Question: I have a WordPress site, I need to change the "We are now open " text in my HTML site. Since my editor is not working I used CSS to replace the text. I found the correct class and applied the following changes, but the problem is the changed text is repeating. It applies twice I only need the bigger one. How do I stop repeating?
The view once I applied the custom CSS

Custom CSS I applied
'''
.elementor-element-4756de9 {
visibility:hidden;
position:relative;
}
.elementor-element-4756de9 :after {
visibility:visible;
position: absolute;
top: 0;
left: 0;
content: "We are closed for the season";
}
HTML Code
<div class="elementor-element elementor-element-4756de9 elementor-widget elementor-widget-heading" data-id="4756de9" data-element_type="widget" data-widget_type="heading.default">
<div class="elementor-widget-container">
<h2 class="elementor-heading-title elementor-size-default">We are now open for the 2022 Season</h2>
</div>
</div>
'''
I tried to use the text inside the <span> but it didn't work. Any idea to stop the repeat?
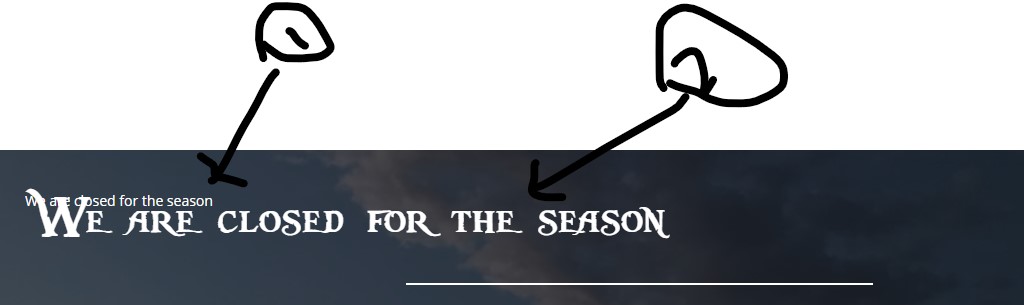
Answer: '''
.elementor-element-4756de9 {
visibility: hidden;
position: relative;
}
.elementor-element-4756de9 :after {
visibility: visible;
position: absolute;
top: 0;
left: 0;
content: "We are closed for the season";
}
.elementor-element-4756de9 .elementor-heading-title {
display: none;
}
'''
'''
<div class="elementor-element elementor-element-4756de9 elementor-widget elementor-widget-heading" data-id="4756de9" data-element_type="widget" data-widget_type="heading.default">
<div class="elementor-widget-container">
<h2 class="elementor-heading-title elementor-size-default">We are now open for the 2022 Season</h2>
</div>
</div>
'''